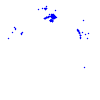
Particle: electron